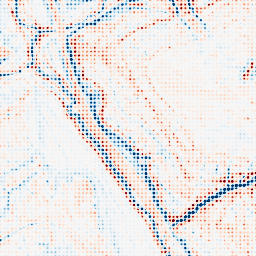
Category: edge_preserving
Decomposition family: bilateral
Decomposition parameters: d: 15
sigma_color: 150
sigma_space: 50
Upsampling method: sinc_hamming
Upsampling parameters: scale: 8
kernel_size: 4
Upsampling scale: 8